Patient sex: M
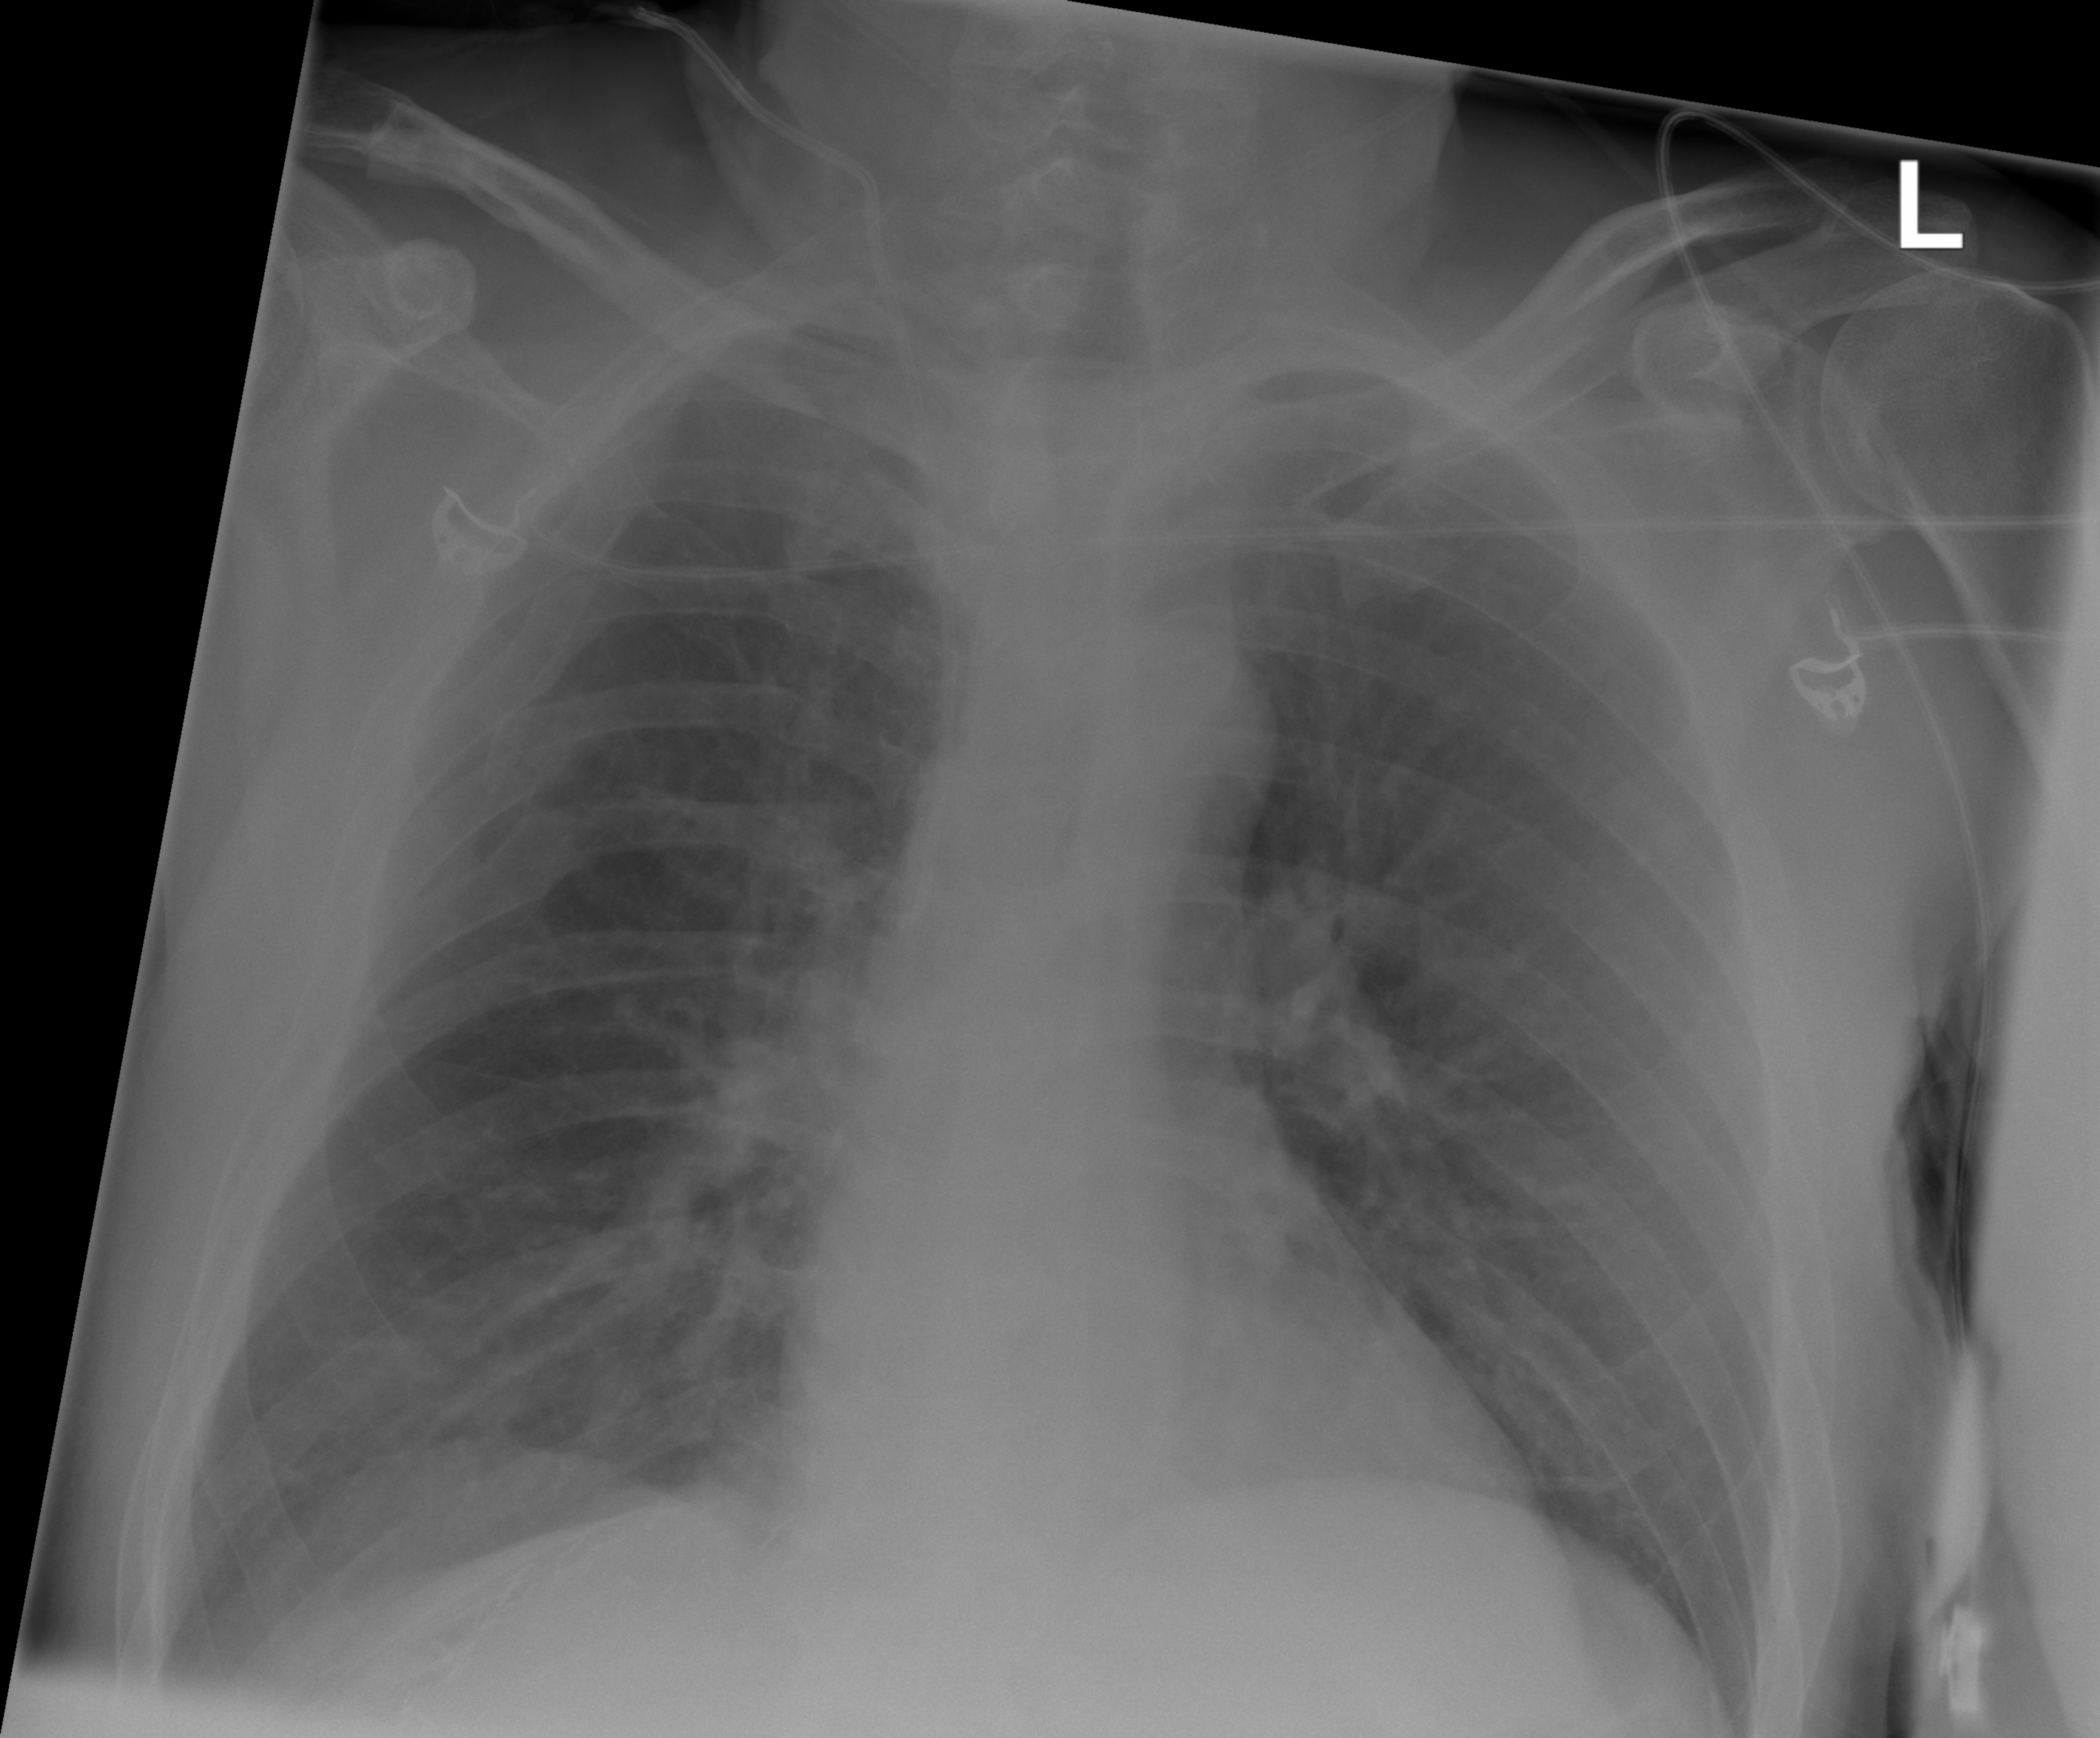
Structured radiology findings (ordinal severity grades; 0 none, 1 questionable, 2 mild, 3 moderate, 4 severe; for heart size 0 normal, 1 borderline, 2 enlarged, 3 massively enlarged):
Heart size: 0
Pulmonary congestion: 0
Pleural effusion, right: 0
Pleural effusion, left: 0
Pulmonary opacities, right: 0
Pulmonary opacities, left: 0
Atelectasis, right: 2
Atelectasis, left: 0